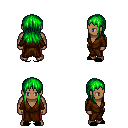
a pixel art fantasy rpg character, male body template, human, dark skin, brown robe, red pants, green unkempt hairstyle, black slippers, four views (front, back, left, right), 2x2 character sprite sheet, small pixel art, hard edges, no anti-aliasing